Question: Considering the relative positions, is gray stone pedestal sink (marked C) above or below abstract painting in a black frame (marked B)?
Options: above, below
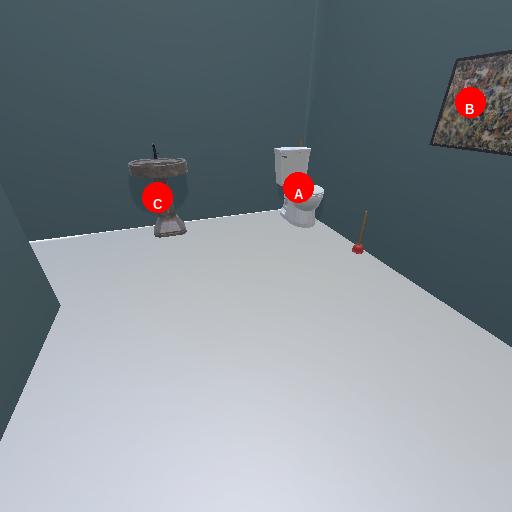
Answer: above